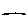
Label: line